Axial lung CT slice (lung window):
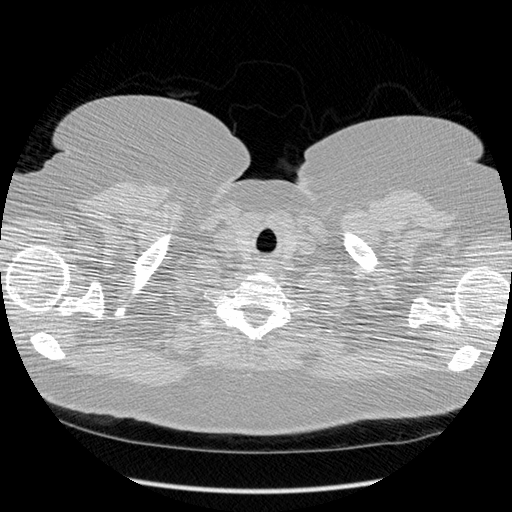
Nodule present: no